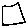
Label: square